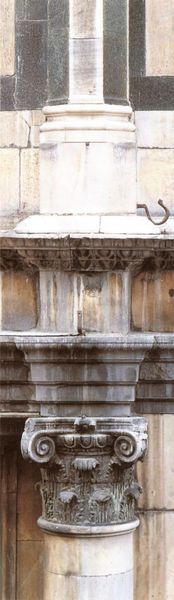
Titel: Baptisterium (Florenz)
Standort: Florenz, Baptisterium (EU - I - Toskana)
Schlagwörter: blätter, weiß, ausschnitt, bunt, licht, marmor, schwarz, säule, gebäude, muster, ornament, alt, architektur, stein, statue, detail, verzierung, foto, fotografie, hacken, haken, eckig, dom, kapitell, sims, voluten, sandstein, florenz, schnecke, geometrie, symbole, kapitel, dreckig, architekur, sienna, schmutzig, sáule, weiß´schwarz